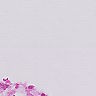
Metastatic tissue present: no